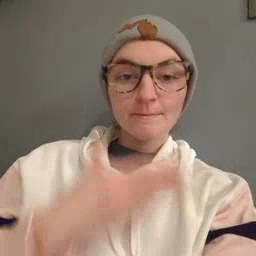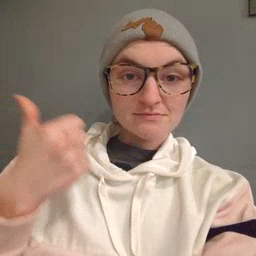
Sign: better